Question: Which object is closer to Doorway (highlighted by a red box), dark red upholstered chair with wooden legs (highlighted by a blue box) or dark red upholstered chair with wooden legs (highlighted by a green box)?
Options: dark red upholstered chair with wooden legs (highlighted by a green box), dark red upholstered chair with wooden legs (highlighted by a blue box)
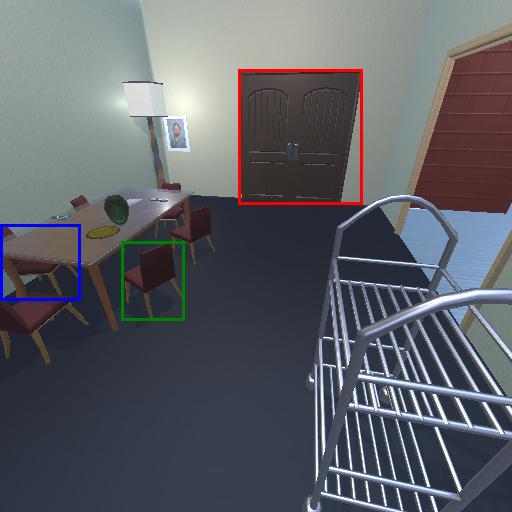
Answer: dark red upholstered chair with wooden legs (highlighted by a green box)